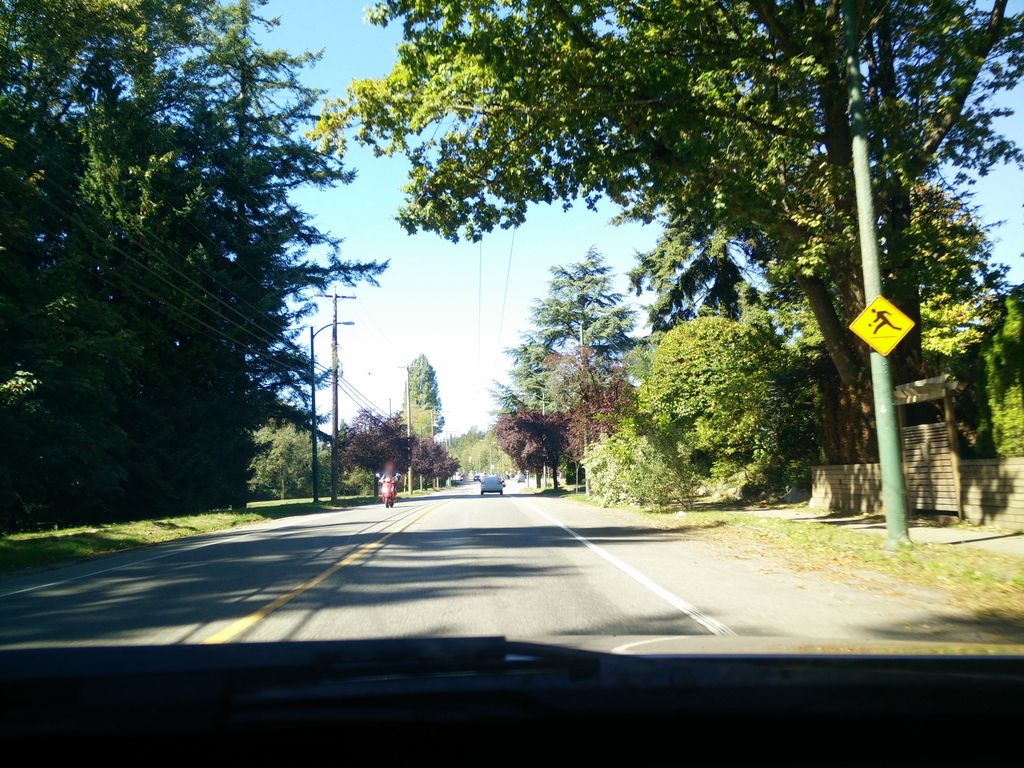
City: vancouver